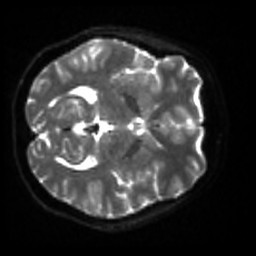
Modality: sbref
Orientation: axial
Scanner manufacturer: siemens
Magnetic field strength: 3 T
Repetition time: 4 s
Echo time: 0.0594 s